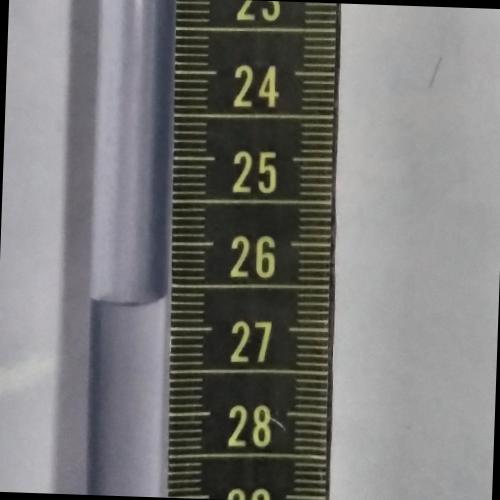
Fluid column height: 26.7 cm